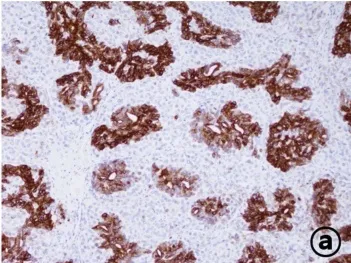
Immunohistochemical staining of the resected tissue (100x magnification). (a) Epithelial cells were very strongly positive for cytokeratin-7 (CK7).
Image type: pathology (immunostaining)